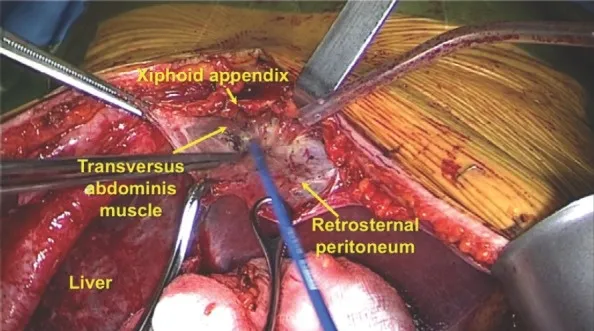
Anatomical structures before entering into the anterior cardiphrenic space by a subxiphoid approach. To view this video, click here https://ecancer. Org/journal/11/780-a-different-surgical-approach-for-cardiophrenic-lymph-node-resection-in-advanced-ovarian-cancer. Php.
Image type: medical_photograph (other_medical_photograph)